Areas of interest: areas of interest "Daxing Foton Mercedes-Benz"
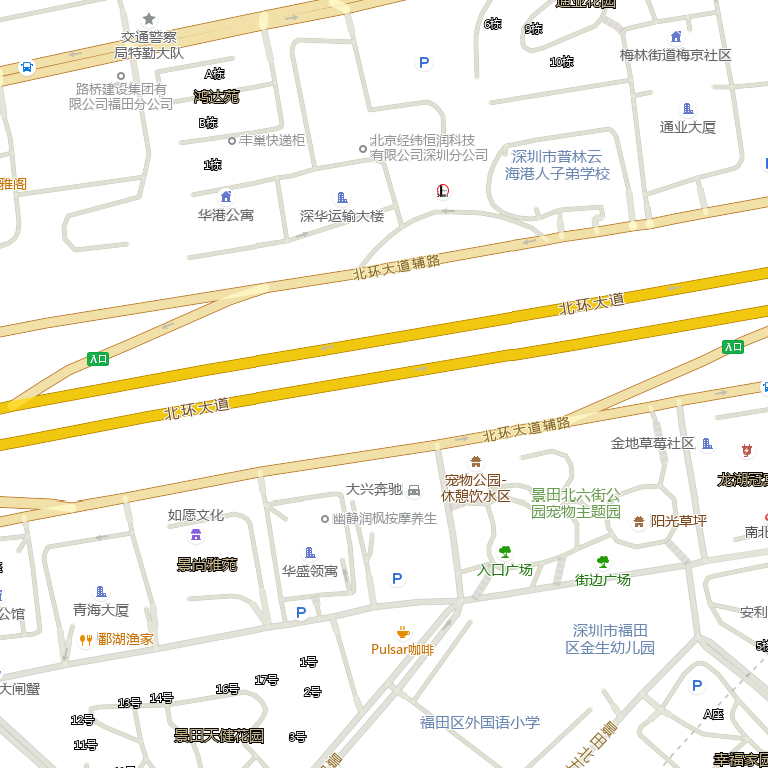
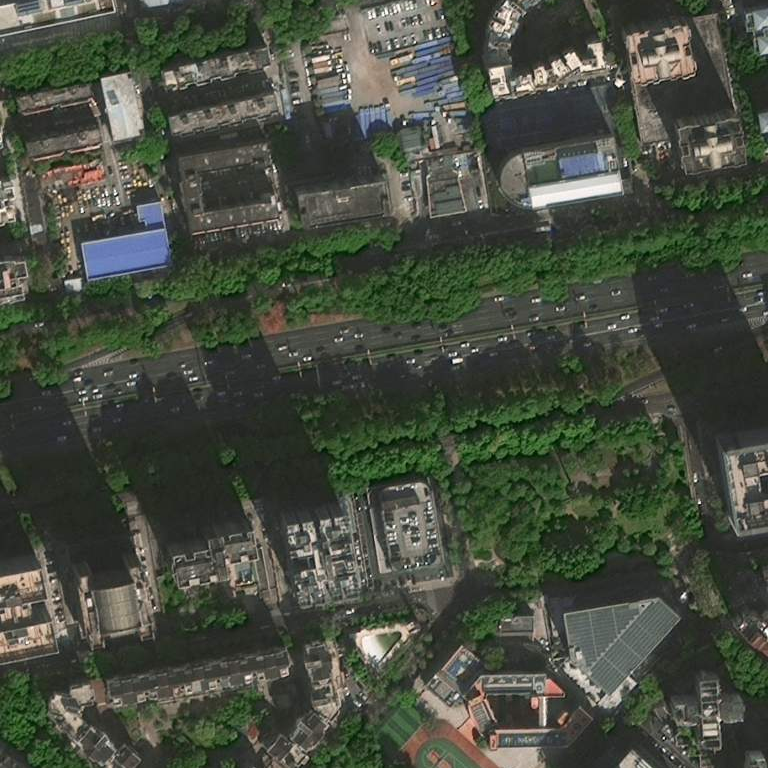